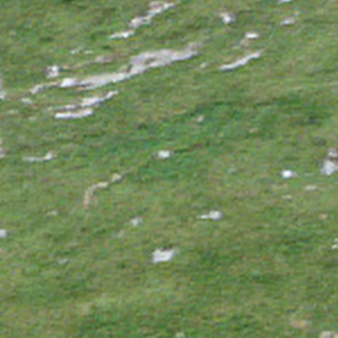
Label: other